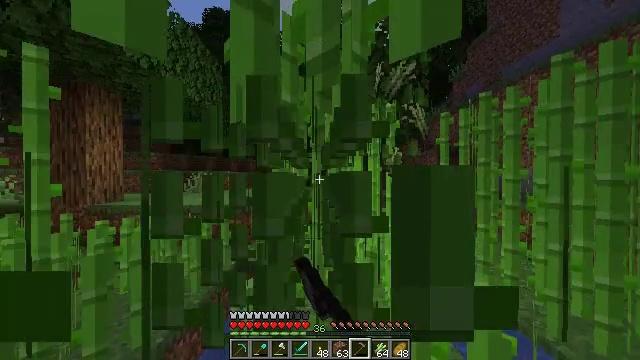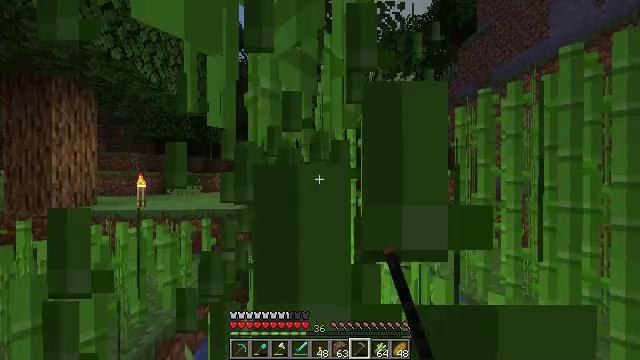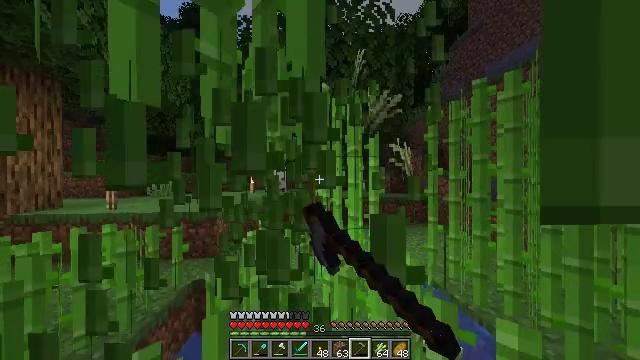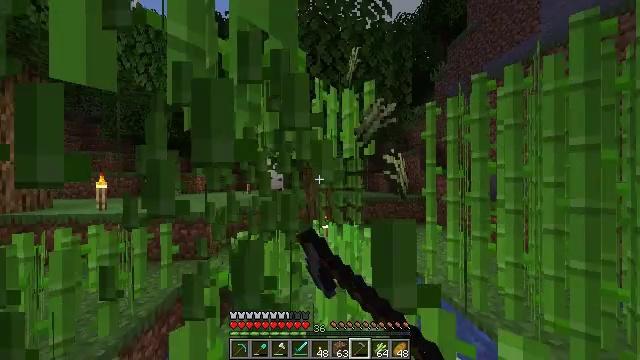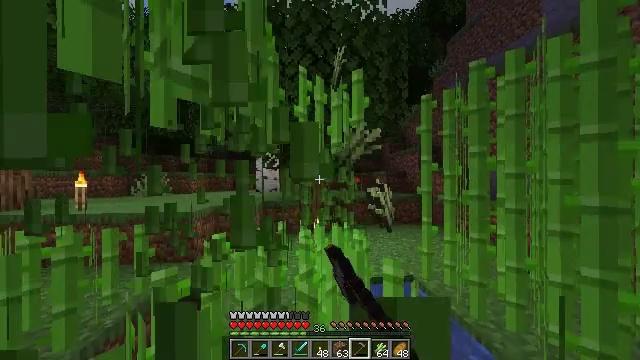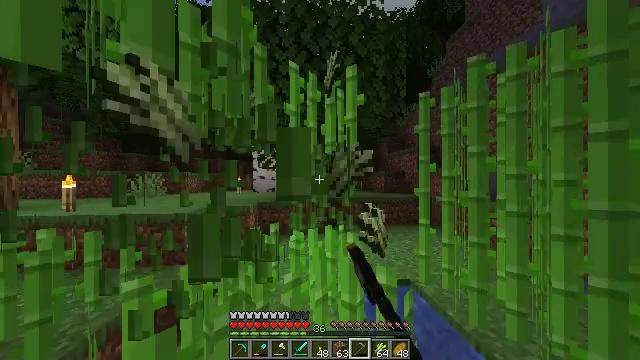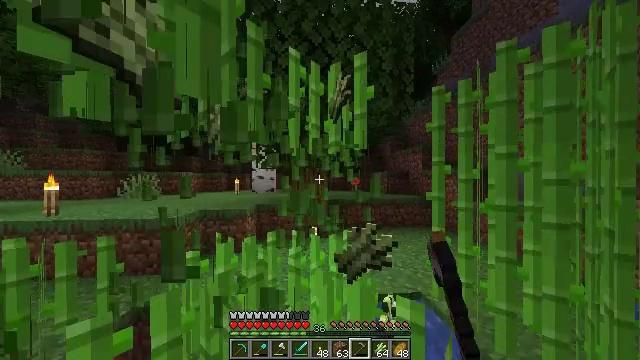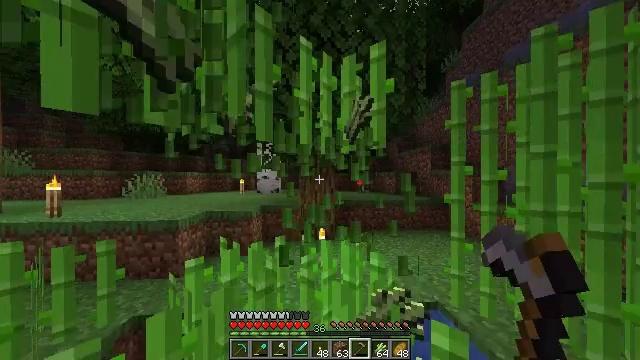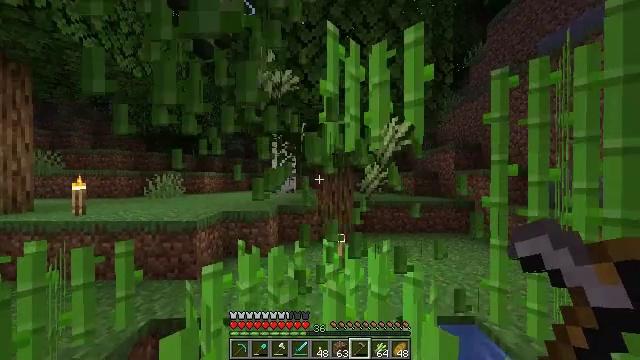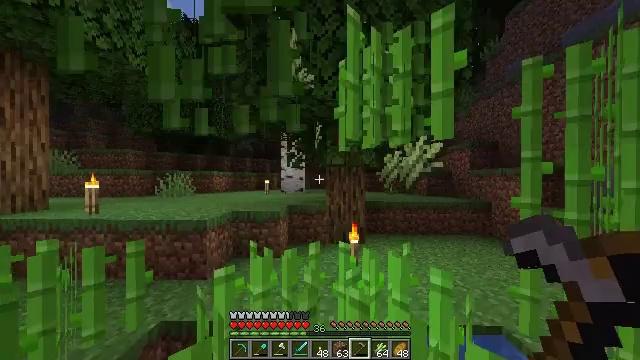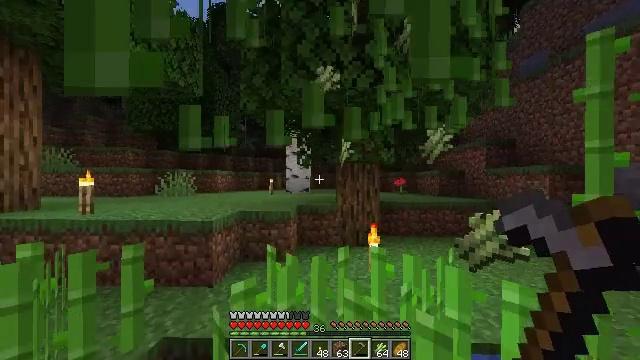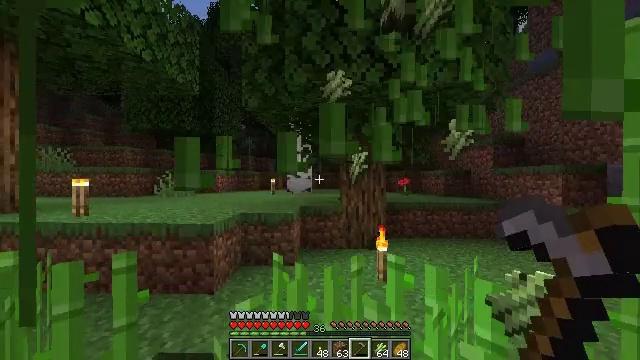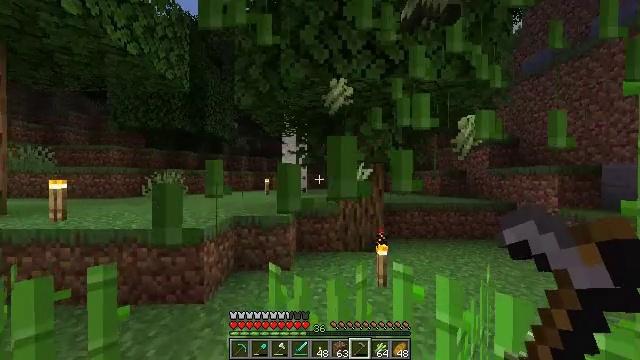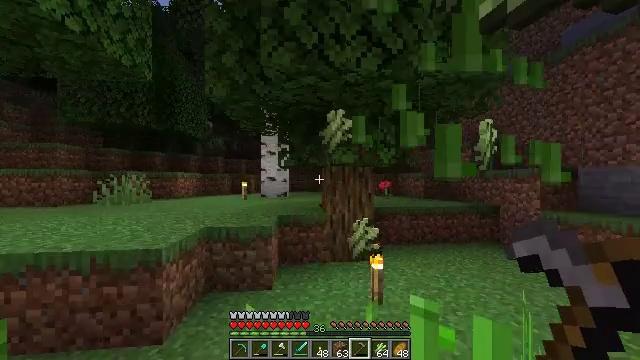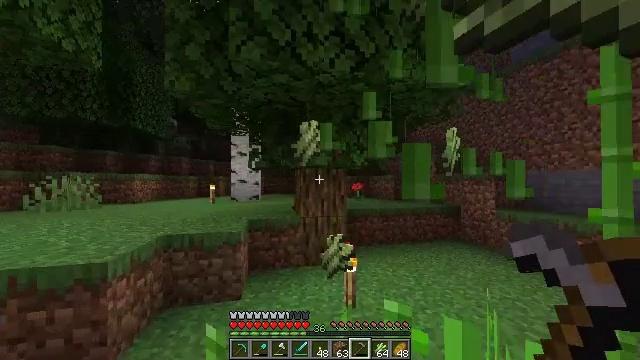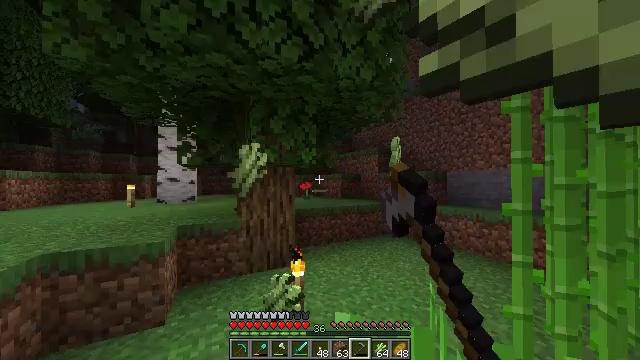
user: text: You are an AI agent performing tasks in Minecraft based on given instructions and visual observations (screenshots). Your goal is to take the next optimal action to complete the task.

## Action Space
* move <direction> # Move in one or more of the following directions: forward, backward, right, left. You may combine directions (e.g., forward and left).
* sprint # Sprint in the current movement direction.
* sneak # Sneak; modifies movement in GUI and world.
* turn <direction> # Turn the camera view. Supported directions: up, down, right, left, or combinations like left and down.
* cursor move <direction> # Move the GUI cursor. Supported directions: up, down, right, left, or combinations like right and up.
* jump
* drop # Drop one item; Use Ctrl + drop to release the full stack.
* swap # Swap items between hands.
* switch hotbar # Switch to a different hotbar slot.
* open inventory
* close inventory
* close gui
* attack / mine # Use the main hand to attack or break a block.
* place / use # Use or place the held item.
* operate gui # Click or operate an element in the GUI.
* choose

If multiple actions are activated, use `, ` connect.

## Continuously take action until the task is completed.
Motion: motion action
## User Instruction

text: Harvest sugar cane from the plant.
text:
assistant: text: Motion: move forward and move right, sprint, turn right, attack / mine
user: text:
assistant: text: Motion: move forward and move right, sprint, turn right, attack / mine
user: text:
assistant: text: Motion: move forward and move right, sprint, attack / mine
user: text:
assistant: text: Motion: move forward and move right, sprint, attack / mine
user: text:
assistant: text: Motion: move forward and move left, sprint, attack / mine
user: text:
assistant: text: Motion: move forward and move left, sprint, attack / mine
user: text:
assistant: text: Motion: move forward and move left, sprint, turn left, attack / mine
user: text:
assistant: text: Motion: move forward and move left, sprint, turn left, attack / mine
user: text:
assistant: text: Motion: move forward and move left, sprint, turn left, attack / mine
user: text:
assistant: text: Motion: move forward and move left, sprint, attack / mine
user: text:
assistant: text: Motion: move forward, sprint, attack / mine
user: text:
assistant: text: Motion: move forward, sprint, turn right, attack / mine
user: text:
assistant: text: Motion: move forward, sprint, turn right, attack / mine
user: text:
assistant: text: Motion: move forward and move right, sprint, turn right, attack / mine
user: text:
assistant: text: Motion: move forward and move right, sprint, turn right, attack / mine
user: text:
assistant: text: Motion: move forward and move right, sprint, turn right, attack / mine
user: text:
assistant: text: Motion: move forward and move right, sprint, turn left, attack / mine
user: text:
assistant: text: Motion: move forward and move left, sprint, turn left
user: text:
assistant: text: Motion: move forward and move left, sprint, turn right
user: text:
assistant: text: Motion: move forward and move left, sprint, turn right
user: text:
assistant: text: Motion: move forward and move left, sprint
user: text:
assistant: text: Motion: move forward and move left, sprint
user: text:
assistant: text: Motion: move forward and move left, sprint
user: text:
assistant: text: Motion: move forward and move left, sprint, turn right
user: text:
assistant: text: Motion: move forward and move left, sprint, turn right
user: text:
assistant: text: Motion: move forward and move left, sprint, turn right
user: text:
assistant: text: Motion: move forward and move left, sprint, turn right
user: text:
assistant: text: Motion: move forward and move left, sprint, turn right
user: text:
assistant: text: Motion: move left, sprint, turn right
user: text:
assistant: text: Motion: move left, sprint, turn right